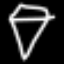
Label: diamond